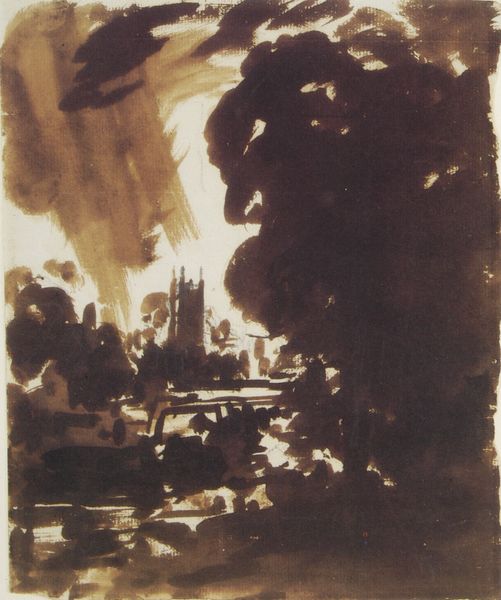
Titel: View on the Stour: Dedham Church in the Distance
Künstler: John Constable
Standort: London
Institution: Victoria & Albert Museum
Schlagwörter: baum, blätter, dunkel, gewitter, himmel, laub, weiß, wolken, aquarell, bäume, fluss, grün, landschaft, mädchen, stadt, braun, hell, licht, schwarz, skizze, zeichnung, zimmer, gebäude, wolke, erde, felder, natur, brücke, kirche, rauch, pflanzen, wald, turm, schnell, papier, schreibtisch, düster, studie, moderne, abstrakt, modern, graphik, monochrom, wasserfarbe, sepia, krieg, turner, unwetter, woken, striche, regen, tusche, schwarz-weiss, tupfen, entwurf, pinselstrich, tinte, kathedrale, fleck, flecken, baumgruppe, pinselstriche, hell-dunkel-kontrast, london, lavierung, gouache, tower, auqarell, gestisch, themse, london bridge, zweigeteilte bildhälften, moorlauge